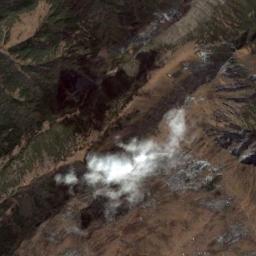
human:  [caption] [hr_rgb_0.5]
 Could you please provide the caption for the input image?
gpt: The cumulus clouds are located above the land and half of the land is wasteland and the other half of the land is covered some vegetation .

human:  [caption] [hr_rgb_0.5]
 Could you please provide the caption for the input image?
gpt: Sparse white clouds on green and yellow intersecting mountains .

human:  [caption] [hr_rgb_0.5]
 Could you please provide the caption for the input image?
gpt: The white cloud is above the mountain .

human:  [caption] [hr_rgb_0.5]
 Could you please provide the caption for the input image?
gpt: A large cloud of white clouds floated above the hills .

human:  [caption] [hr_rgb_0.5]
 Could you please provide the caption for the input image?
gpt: One piece of white cloud over a mountain .